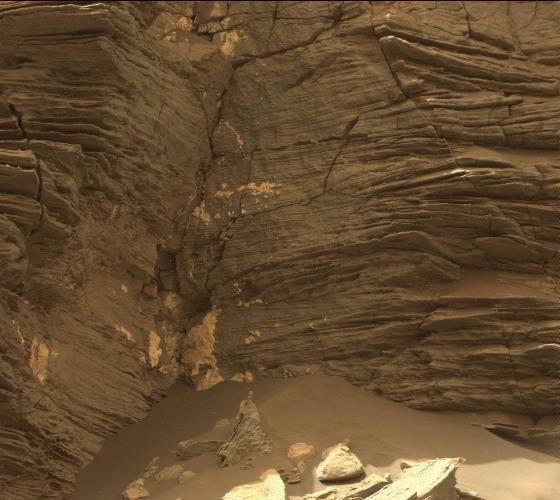
Terrain classes present: Bedrock, Gravel / Sand / Soil, Rock, Shadow